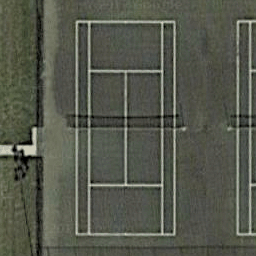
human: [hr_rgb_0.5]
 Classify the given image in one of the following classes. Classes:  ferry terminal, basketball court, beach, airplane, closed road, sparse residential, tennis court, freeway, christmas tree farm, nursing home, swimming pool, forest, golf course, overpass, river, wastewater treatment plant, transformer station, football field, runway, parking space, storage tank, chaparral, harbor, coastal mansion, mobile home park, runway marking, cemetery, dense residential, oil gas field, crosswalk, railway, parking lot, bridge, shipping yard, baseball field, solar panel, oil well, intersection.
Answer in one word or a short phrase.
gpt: tennis court